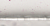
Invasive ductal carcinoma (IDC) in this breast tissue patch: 0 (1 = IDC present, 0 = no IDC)